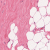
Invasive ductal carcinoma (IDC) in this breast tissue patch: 0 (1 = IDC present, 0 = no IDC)